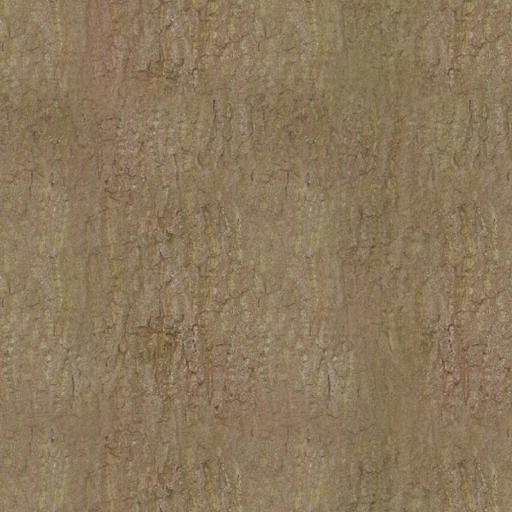
Tags: bark dark smooth tree wood wooden